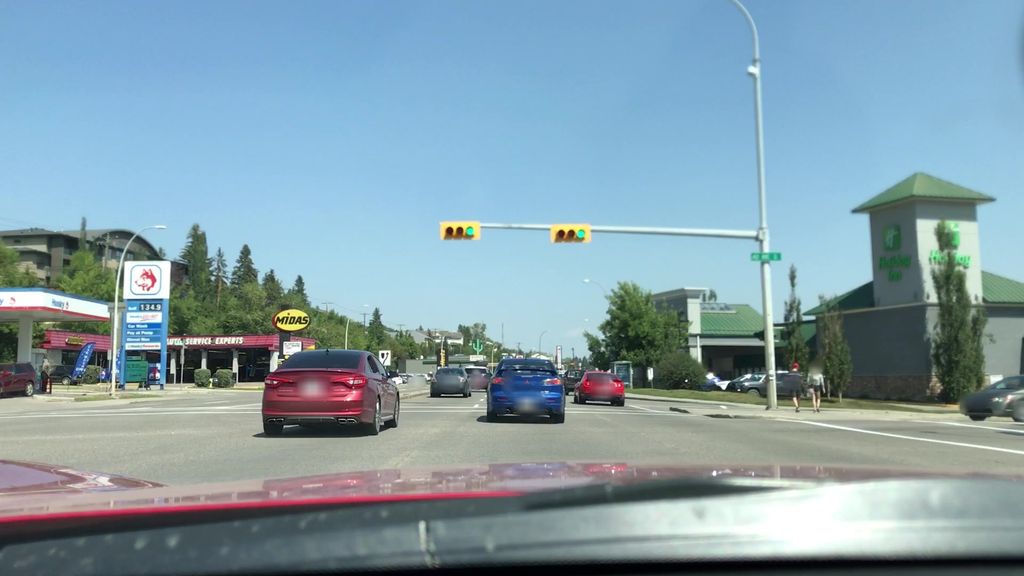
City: calgary